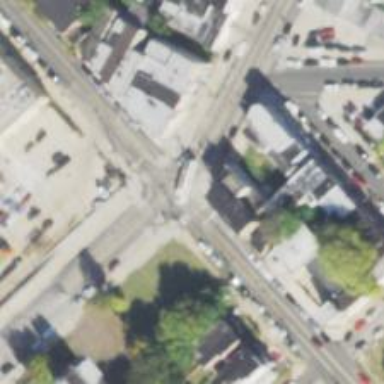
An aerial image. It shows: Railway crossing.